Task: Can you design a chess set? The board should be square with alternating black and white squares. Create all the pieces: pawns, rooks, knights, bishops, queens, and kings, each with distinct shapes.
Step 4818:
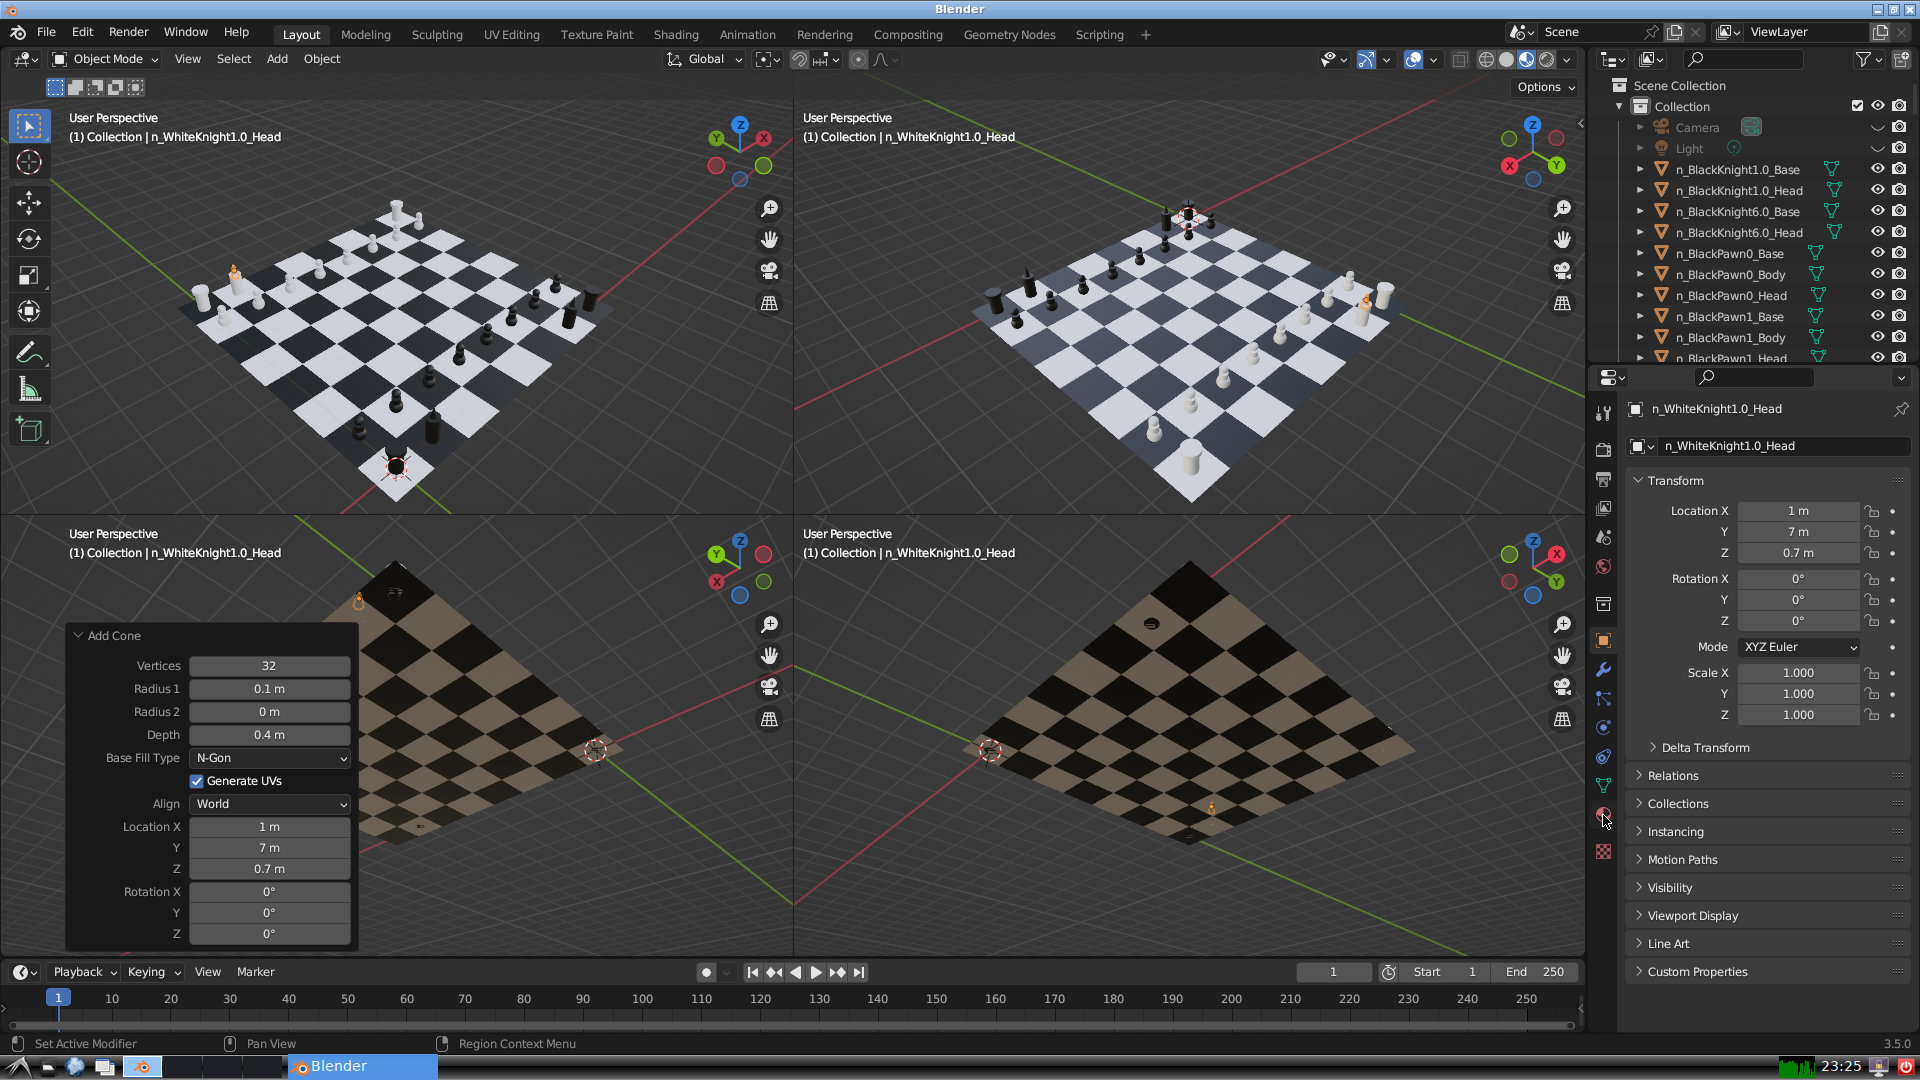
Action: click: no